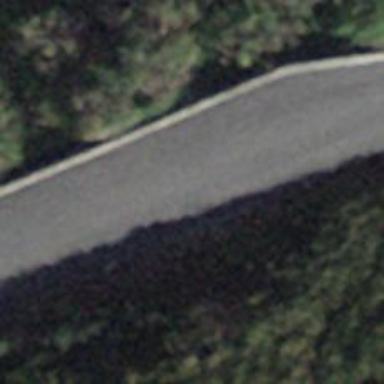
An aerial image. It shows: Passing place on the road.